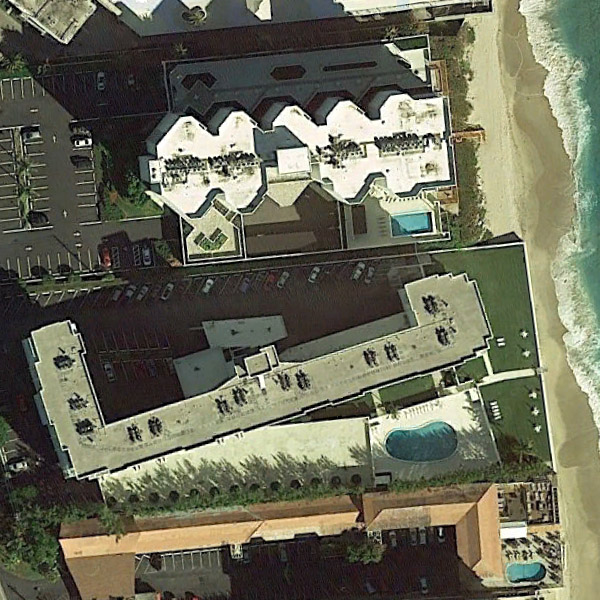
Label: Resort